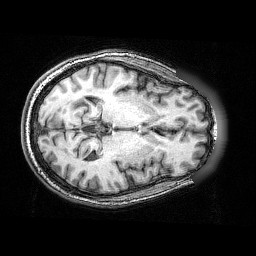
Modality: T1w
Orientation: axial
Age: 55
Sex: male
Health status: ill
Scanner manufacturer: siemens
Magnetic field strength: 3 T
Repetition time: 0.0025 s
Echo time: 0.00336 s